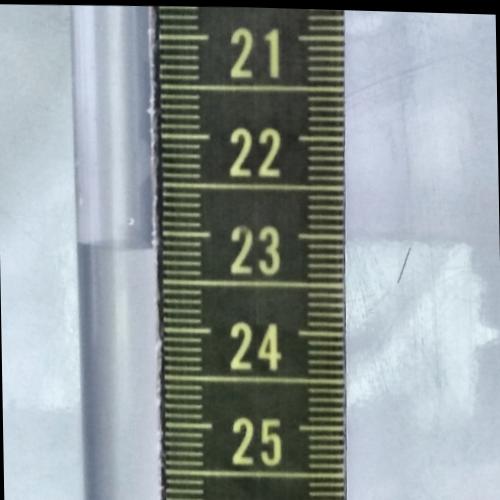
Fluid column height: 23.2 cm